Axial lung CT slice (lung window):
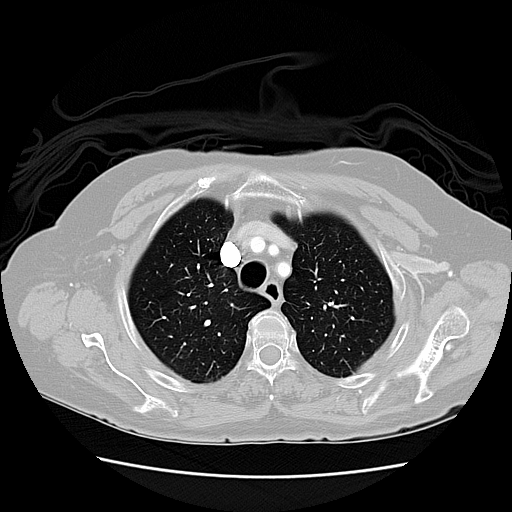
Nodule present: no